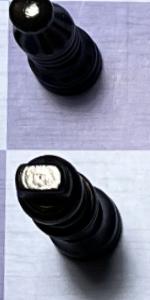
Label: King_Black